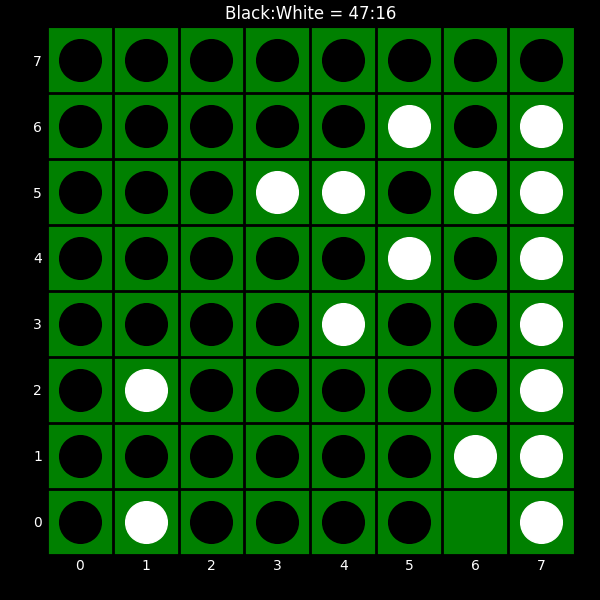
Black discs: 47
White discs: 16